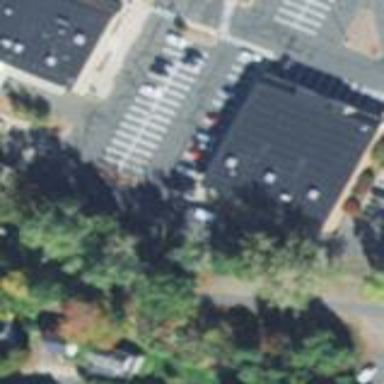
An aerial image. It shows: Building.